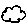
Label: cloud